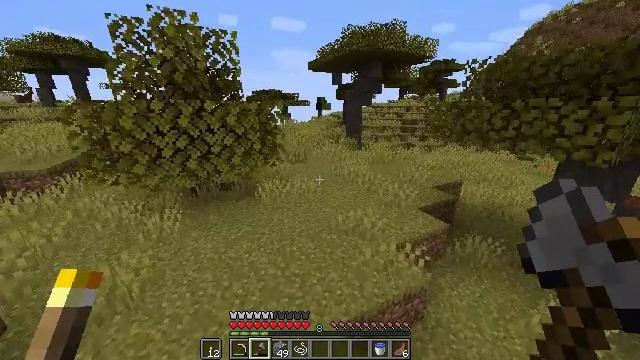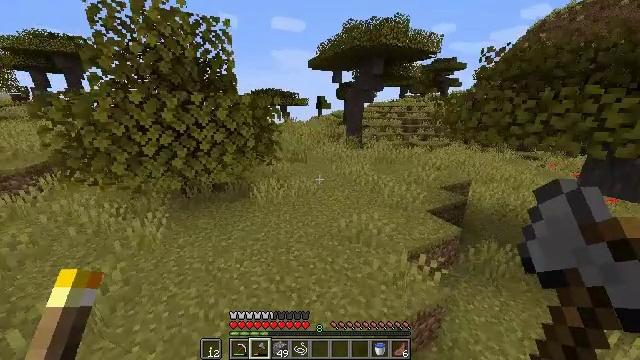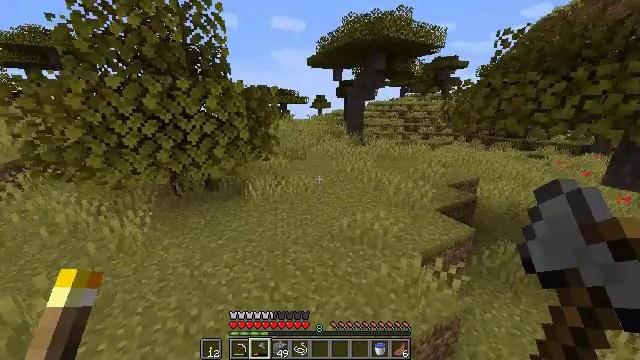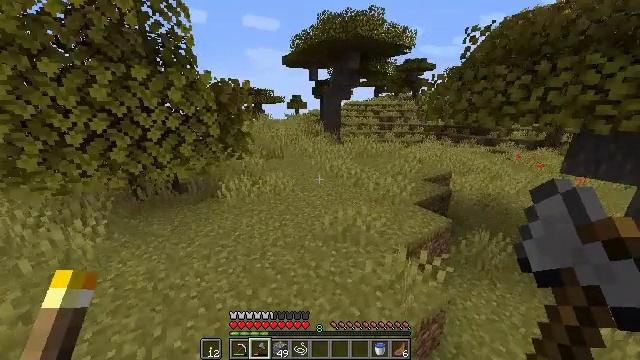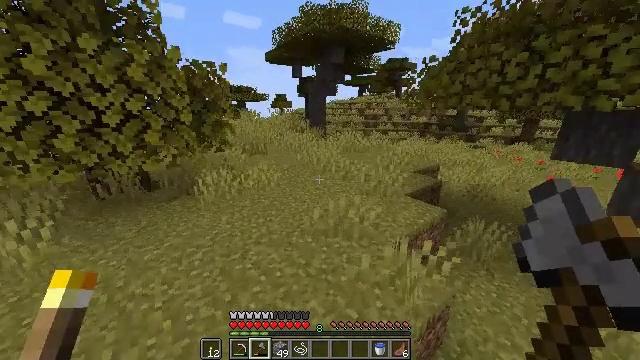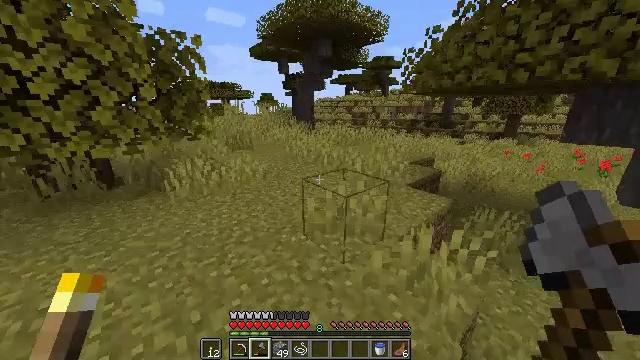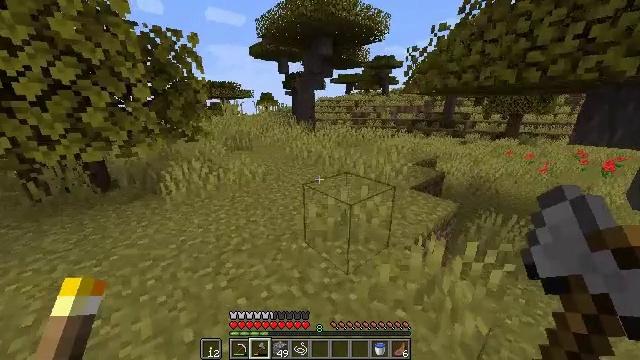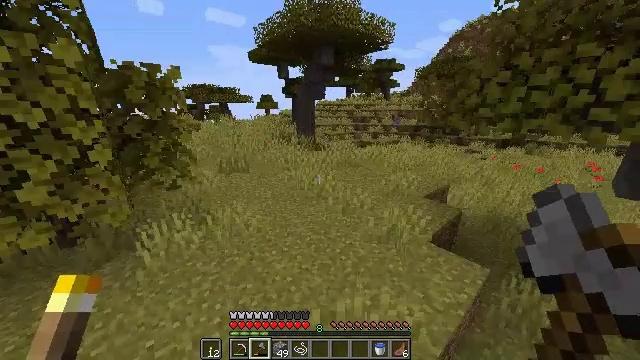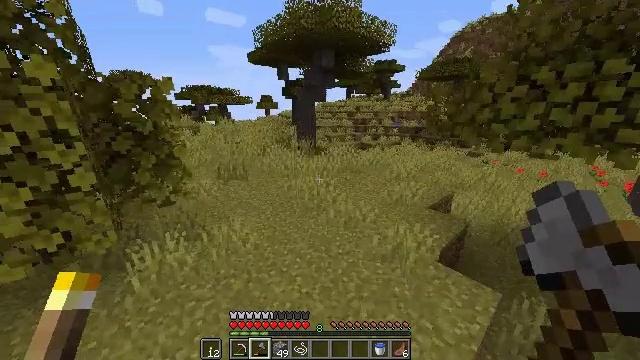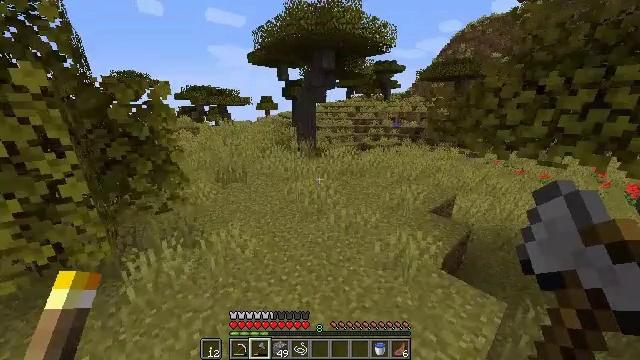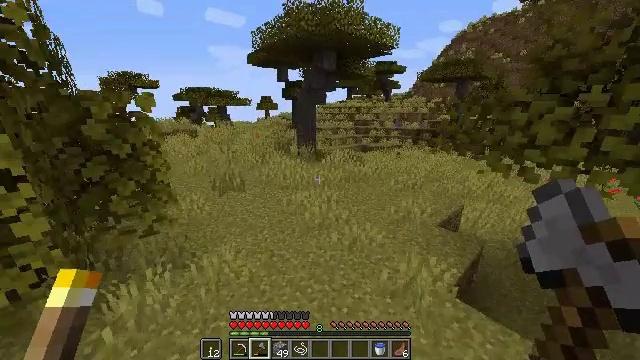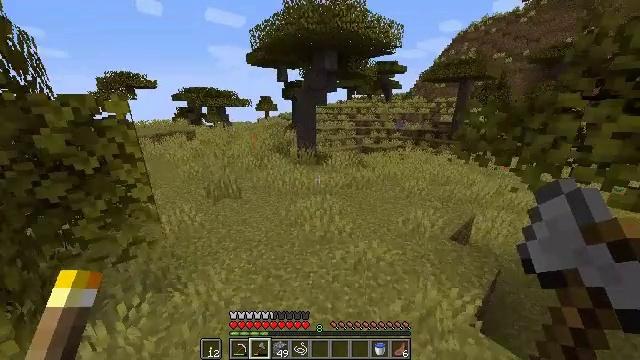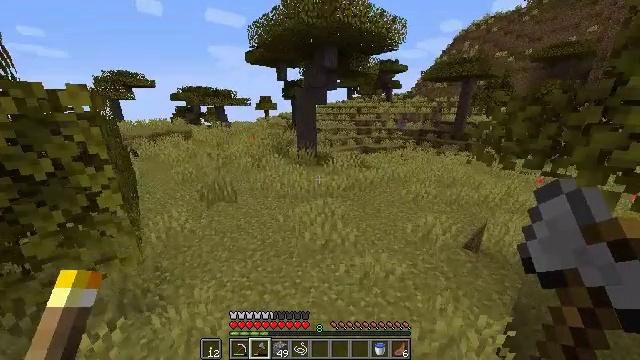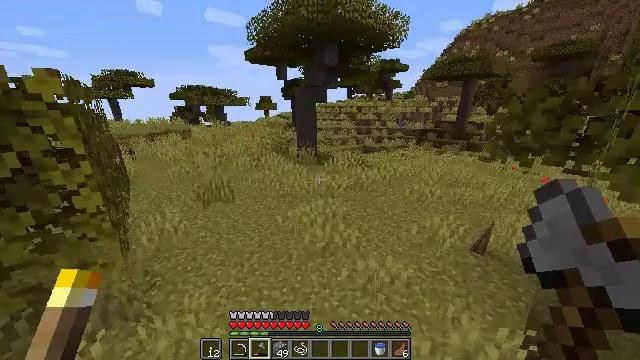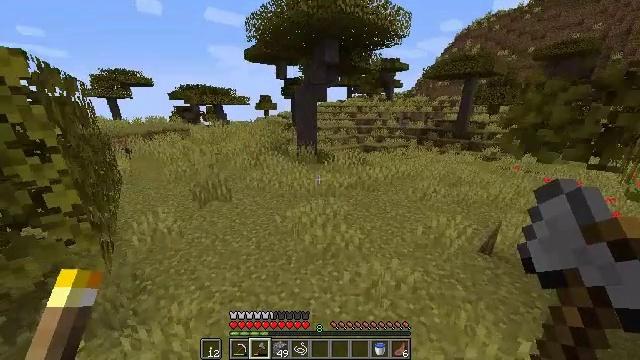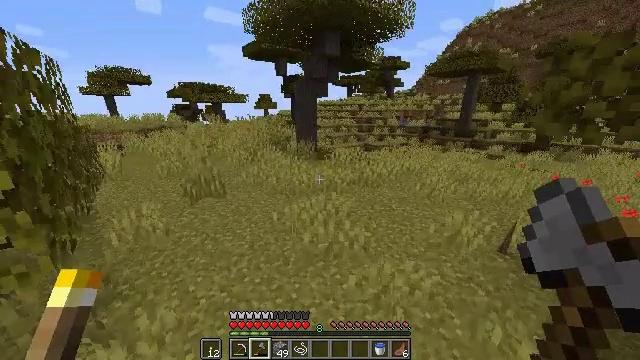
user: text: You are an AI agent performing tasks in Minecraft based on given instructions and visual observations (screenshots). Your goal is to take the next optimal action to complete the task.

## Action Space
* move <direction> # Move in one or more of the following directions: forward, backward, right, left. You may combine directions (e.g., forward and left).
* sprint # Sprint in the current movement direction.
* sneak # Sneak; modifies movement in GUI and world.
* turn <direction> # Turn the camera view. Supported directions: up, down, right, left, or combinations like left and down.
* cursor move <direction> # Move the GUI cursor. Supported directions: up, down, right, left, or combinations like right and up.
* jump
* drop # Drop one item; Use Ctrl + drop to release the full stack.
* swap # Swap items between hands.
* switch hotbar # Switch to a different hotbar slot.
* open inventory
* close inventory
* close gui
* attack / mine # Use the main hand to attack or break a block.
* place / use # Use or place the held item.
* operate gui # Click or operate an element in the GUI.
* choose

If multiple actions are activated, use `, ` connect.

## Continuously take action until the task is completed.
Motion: motion action
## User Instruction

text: Break the orange carpet.
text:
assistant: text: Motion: move forward, sprint, attack / mine, jump
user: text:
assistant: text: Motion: move forward, sprint, attack / mine, jump
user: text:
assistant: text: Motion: move forward, sprint, turn right, attack / mine, jump
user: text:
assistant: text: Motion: move forward, sprint, turn right, attack / mine, jump
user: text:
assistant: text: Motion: move forward, turn right, attack / mine, jump
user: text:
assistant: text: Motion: move forward, attack / mine, jump
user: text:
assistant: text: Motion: move forward, attack / mine, jump
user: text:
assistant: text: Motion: move forward, attack / mine, jump
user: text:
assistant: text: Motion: move forward, attack / mine, jump
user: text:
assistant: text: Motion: move forward, attack / mine, jump
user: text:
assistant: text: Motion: move forward, attack / mine, jump
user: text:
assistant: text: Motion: move forward, attack / mine, jump
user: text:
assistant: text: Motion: move forward, sprint, attack / mine, jump
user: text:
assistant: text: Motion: move forward, sprint, attack / mine, jump
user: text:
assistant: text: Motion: move forward, sprint, attack / mine, jump
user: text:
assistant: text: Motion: move forward, sprint, attack / mine, jump
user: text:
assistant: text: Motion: move forward, sprint, attack / mine, jump
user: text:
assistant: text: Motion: move forward, sprint, attack / mine, jump
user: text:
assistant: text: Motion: move forward, sprint, attack / mine, jump
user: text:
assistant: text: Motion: move forward, sprint, attack / mine, jump
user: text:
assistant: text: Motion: move forward, sprint, attack / mine, jump
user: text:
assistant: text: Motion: move forward and move left, sprint, attack / mine, jump
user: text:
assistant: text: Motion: move forward and move left, sprint, attack / mine, jump
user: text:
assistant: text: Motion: move forward and move left, sprint, attack / mine, jump
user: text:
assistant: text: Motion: move forward and move left, sprint, attack / mine, jump
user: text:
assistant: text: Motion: move forward and move left, sprint, attack / mine, jump
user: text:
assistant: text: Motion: move forward and move left, sprint, attack / mine, jump
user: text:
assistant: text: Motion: move forward and move left, sprint, attack / mine, jump
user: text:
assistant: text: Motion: move forward and move left, sprint, attack / mine, jump
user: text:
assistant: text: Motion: move forward and move left, sprint, turn left, attack / mine, jump